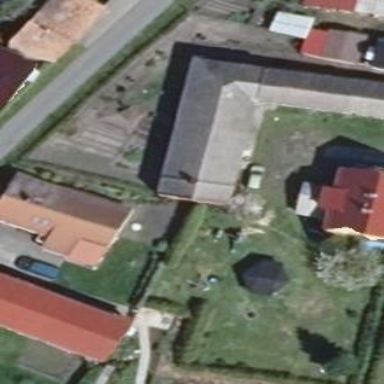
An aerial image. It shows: Shed building.